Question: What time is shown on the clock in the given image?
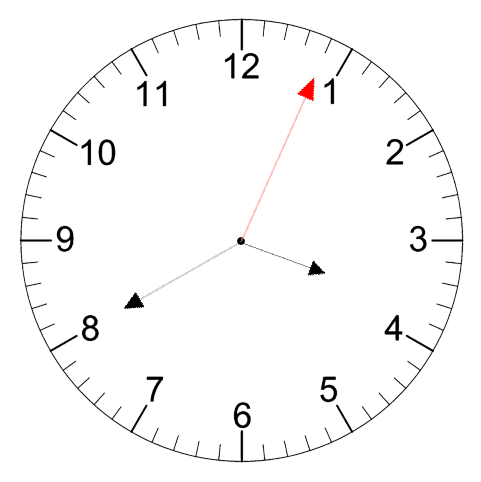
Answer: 03:40:04